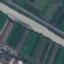
Label: River